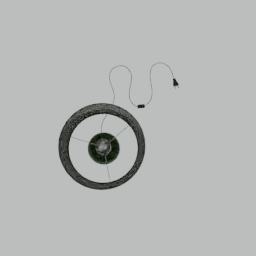
Label: lighting